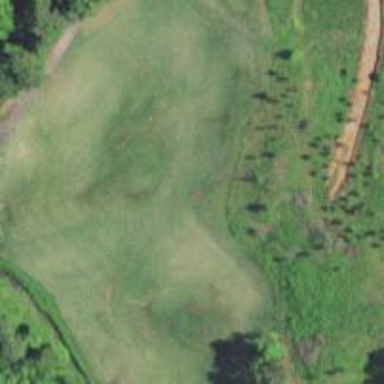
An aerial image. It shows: View of golf hole.